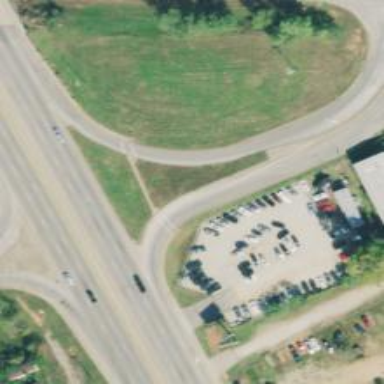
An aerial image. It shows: Trunk link highway.